Interaction volume radius: 5 \u00c5
Interaction volume height: 30 \u00c5
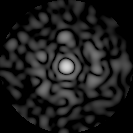
Disorder parameter: 0.7842